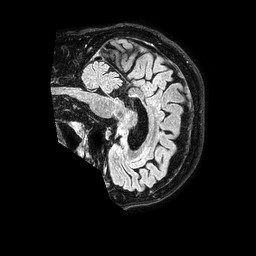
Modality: FLAIR
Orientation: sagittal
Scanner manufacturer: philips
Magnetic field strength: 1.5 T
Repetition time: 4.8 s
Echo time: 0.3 s